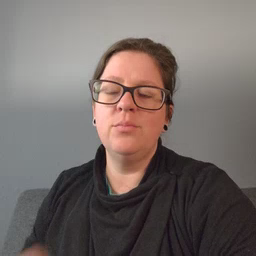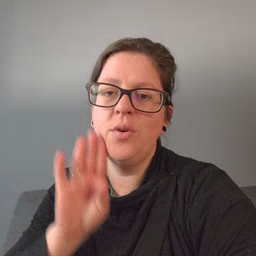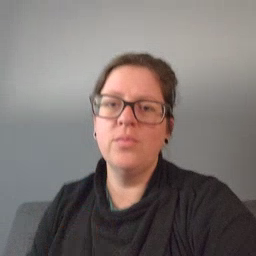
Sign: brown